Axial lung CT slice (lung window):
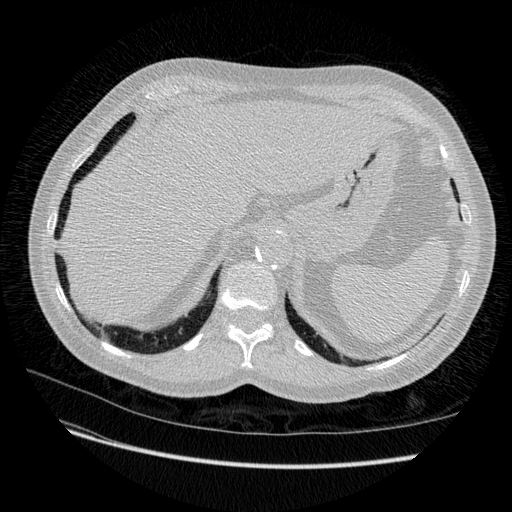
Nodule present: no